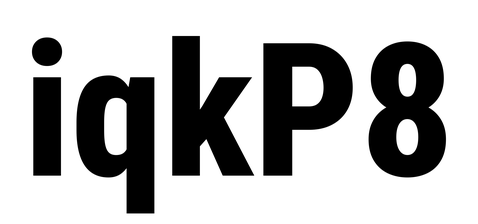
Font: Roboto_Condensed_ExtraBold